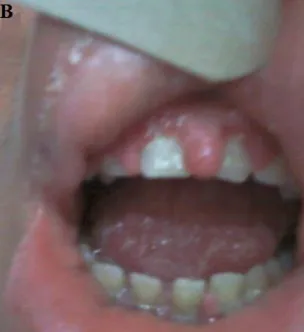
Gingival hyperplasia.
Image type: pathology (fish)